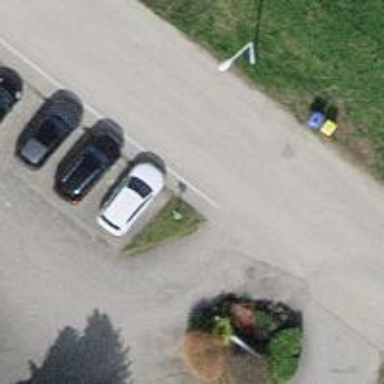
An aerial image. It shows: Parking aisle designated as service road.